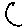
Label: moon